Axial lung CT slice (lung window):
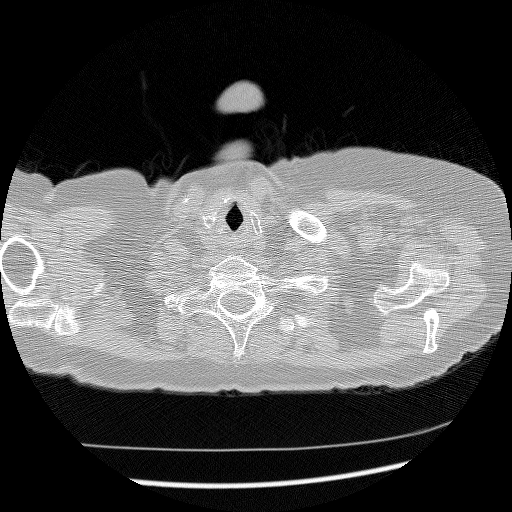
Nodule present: no